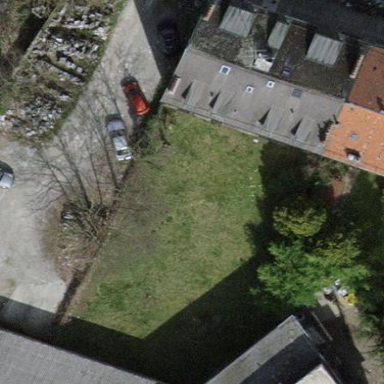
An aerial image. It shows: Garden enclosed by fence.